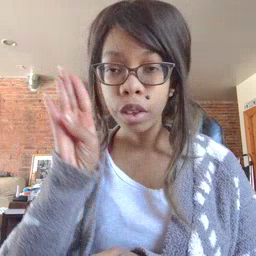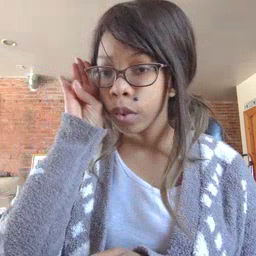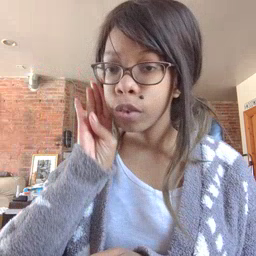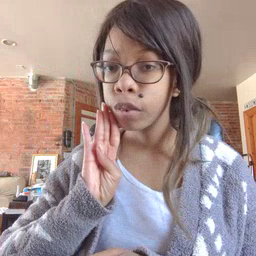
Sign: brown